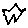
Label: star